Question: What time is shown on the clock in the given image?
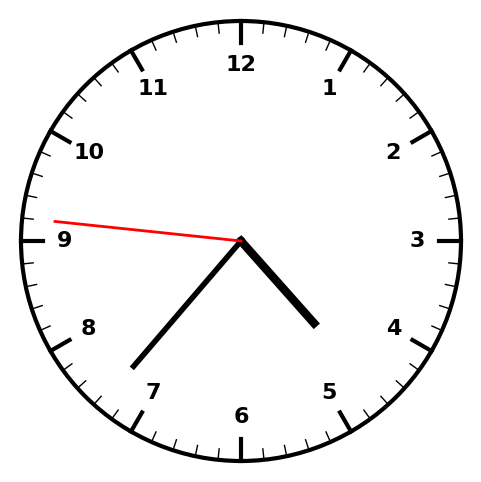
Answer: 04:36:46